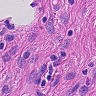
Metastatic tissue present: no